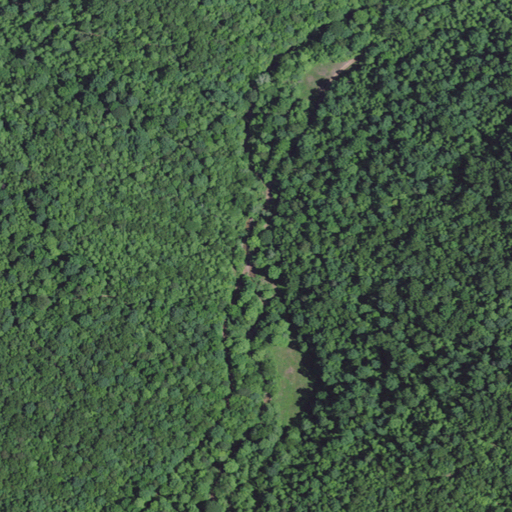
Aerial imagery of valley in Kentucky named Big Johnson Hollow containing deciduous forest, open development, and low intensity development